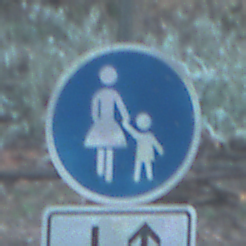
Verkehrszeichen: Gehweg
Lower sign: RichtungsangabeDurchPfeile8
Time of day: MorningAfternoon
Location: Outdoor (Nature)
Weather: Clear
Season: NotSpecified
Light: Natural